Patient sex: M
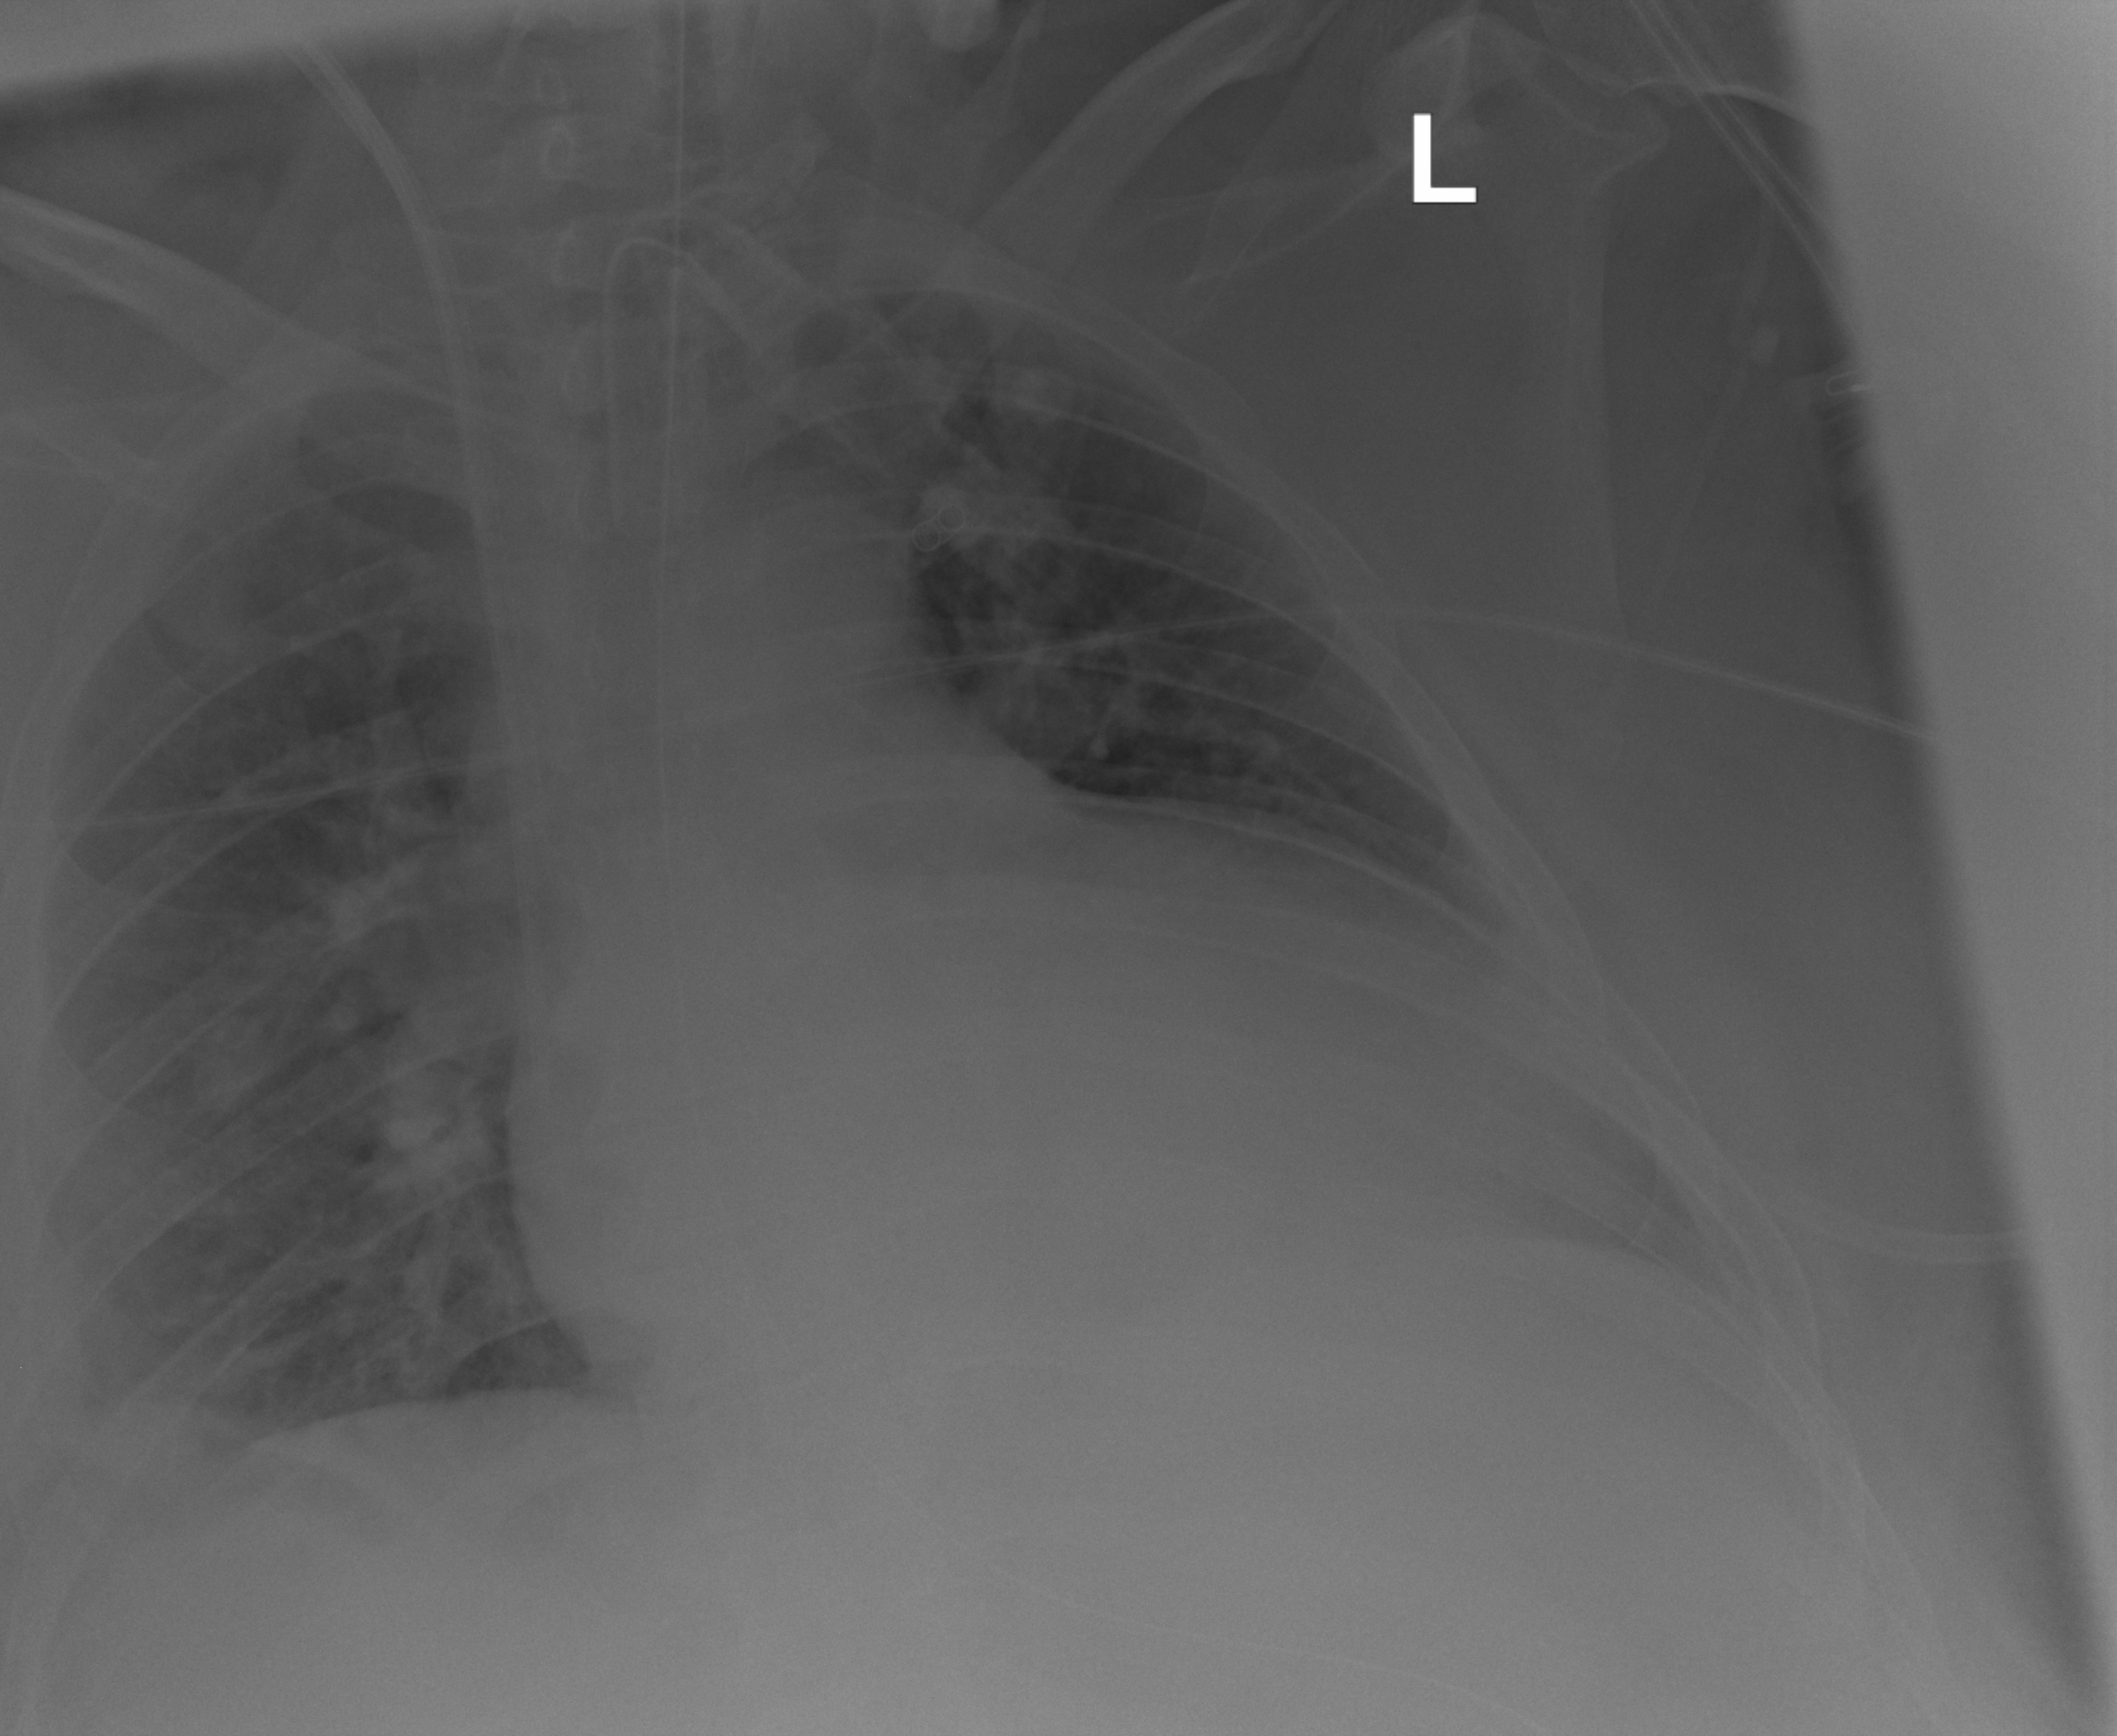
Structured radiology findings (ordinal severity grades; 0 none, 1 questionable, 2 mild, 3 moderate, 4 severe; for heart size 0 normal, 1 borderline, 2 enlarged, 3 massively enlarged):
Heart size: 2
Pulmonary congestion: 2
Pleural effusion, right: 2
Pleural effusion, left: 2
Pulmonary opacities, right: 2
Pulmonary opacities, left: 0
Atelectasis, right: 2
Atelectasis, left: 2